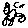
Label: cat